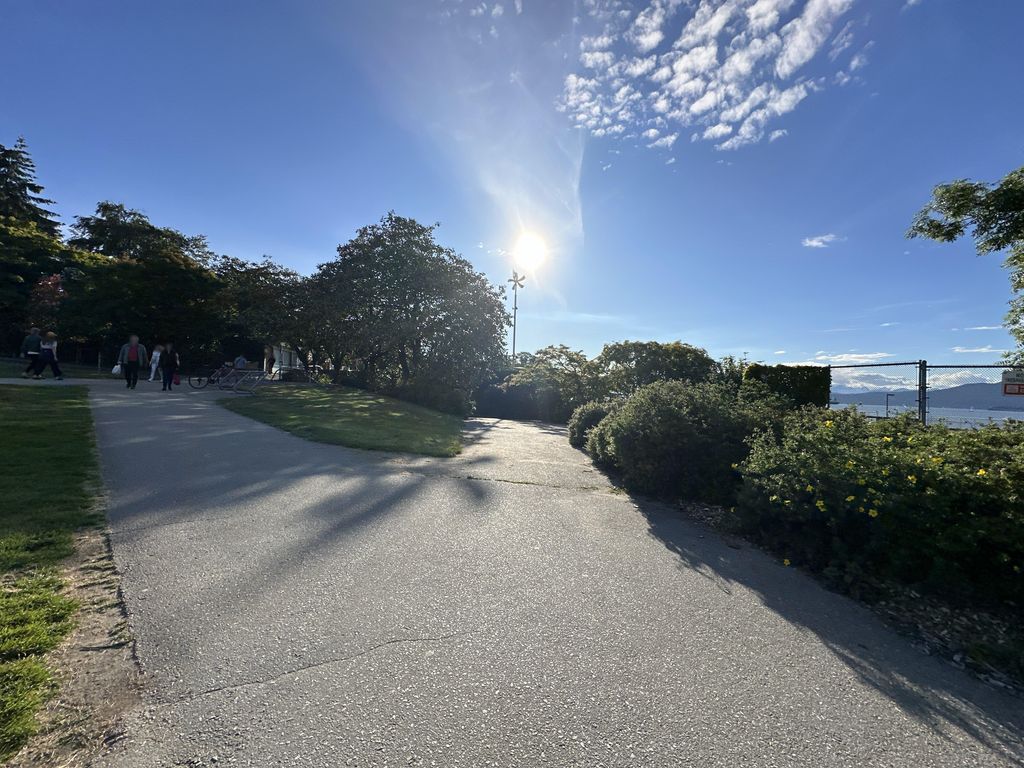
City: vancouver